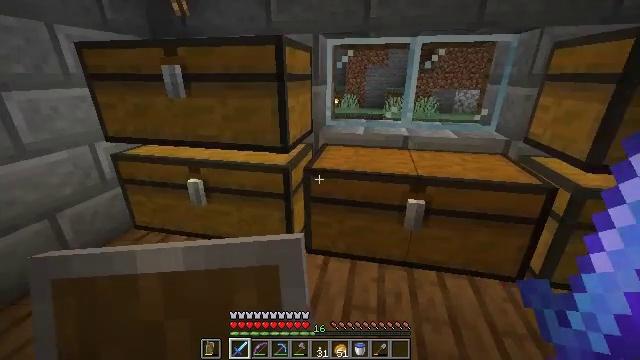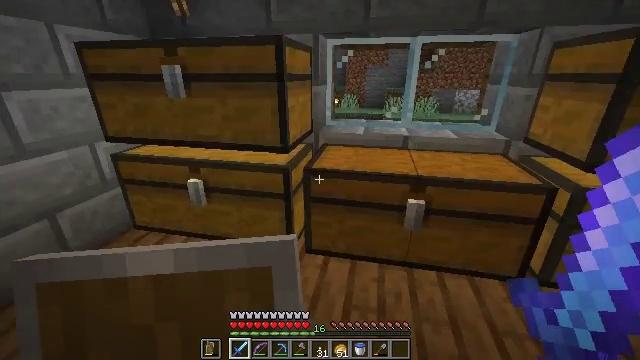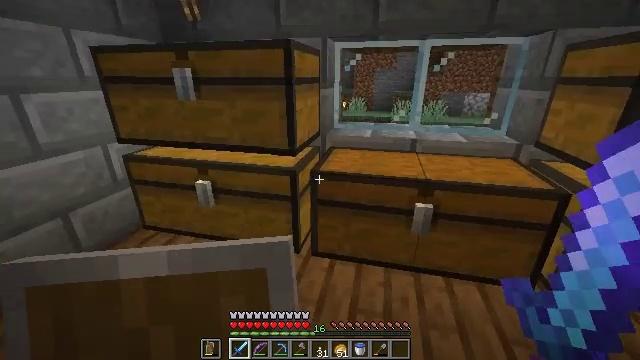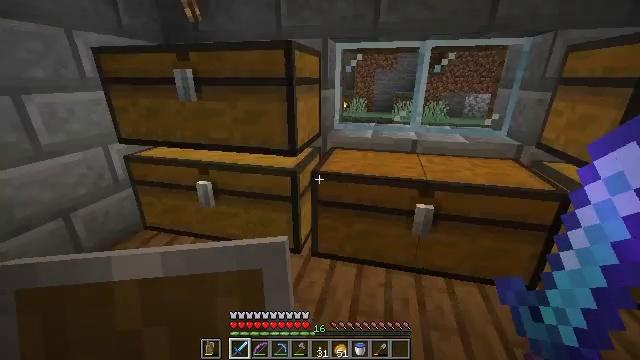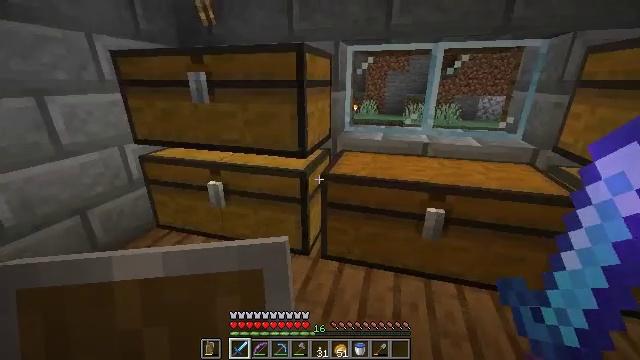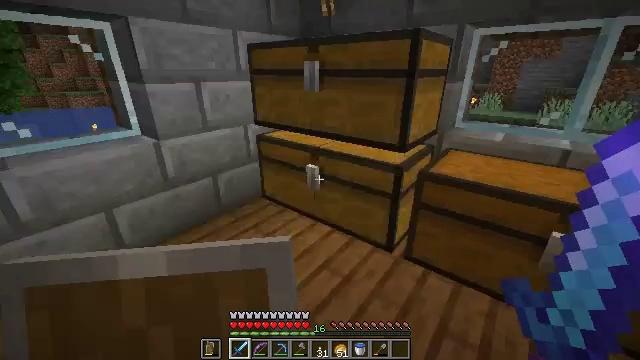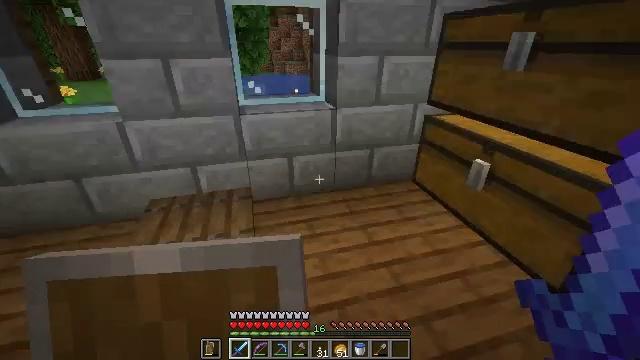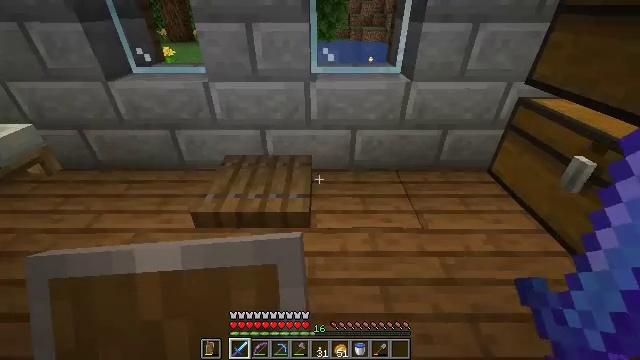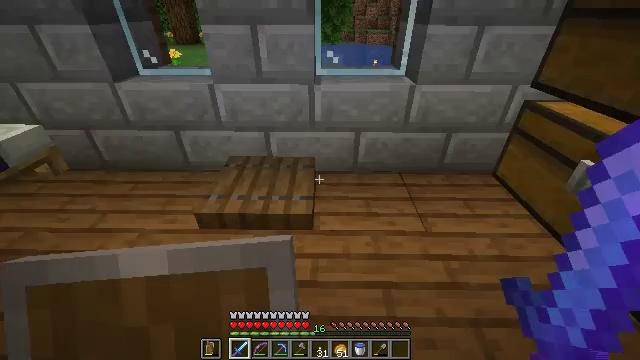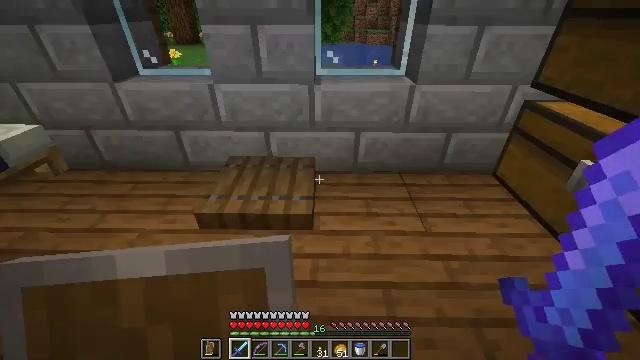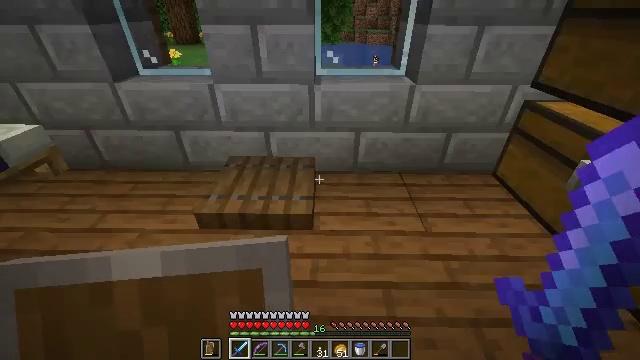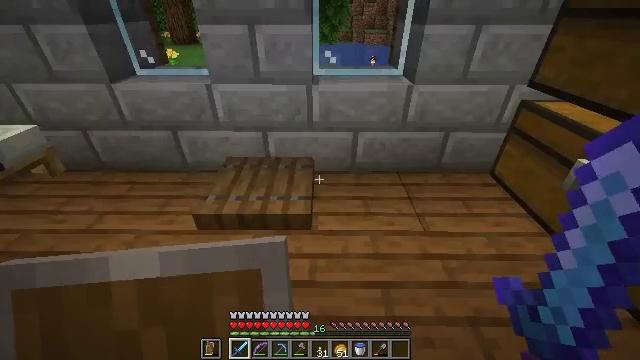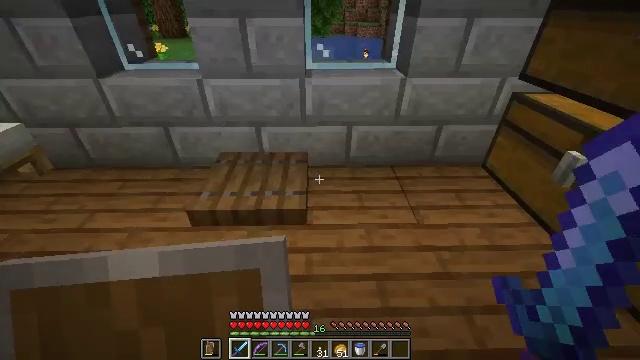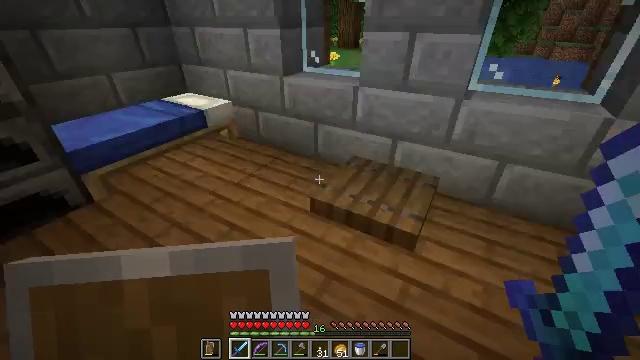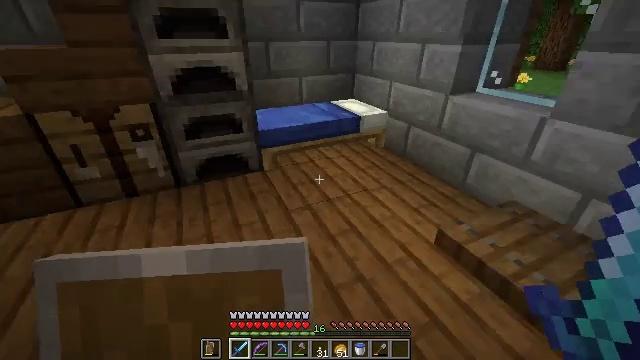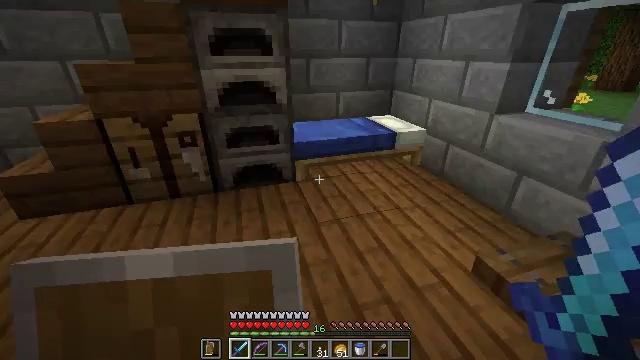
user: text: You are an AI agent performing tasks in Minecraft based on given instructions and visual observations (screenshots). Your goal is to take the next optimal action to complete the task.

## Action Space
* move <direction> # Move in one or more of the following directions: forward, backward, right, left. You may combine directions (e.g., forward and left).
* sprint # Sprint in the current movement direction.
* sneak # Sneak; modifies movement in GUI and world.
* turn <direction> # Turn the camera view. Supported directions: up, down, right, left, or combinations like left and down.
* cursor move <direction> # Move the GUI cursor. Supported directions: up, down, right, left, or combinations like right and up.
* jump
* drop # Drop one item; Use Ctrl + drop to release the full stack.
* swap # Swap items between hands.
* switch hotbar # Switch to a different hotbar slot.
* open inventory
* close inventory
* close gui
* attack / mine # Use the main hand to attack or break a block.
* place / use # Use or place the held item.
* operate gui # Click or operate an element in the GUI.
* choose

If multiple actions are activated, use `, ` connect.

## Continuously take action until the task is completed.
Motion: motion action
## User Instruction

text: Prepare the materials to craft a piston.
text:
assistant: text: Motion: no_op
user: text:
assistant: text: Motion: turn left
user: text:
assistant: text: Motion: no_op
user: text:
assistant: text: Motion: turn left
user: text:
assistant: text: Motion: turn left and down
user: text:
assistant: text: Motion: turn left and down
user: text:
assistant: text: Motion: turn left and down
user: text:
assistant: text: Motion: no_op
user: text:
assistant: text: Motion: no_op
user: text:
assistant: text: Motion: no_op
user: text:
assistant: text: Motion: no_op
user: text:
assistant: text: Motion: turn right and down
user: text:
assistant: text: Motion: turn left and up
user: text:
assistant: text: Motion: turn left and up
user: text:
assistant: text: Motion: turn left and up
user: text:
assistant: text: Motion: no_op
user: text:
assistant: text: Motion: no_op
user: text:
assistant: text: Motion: no_op
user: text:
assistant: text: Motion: turn left
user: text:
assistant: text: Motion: turn left
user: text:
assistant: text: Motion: no_op
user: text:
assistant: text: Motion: no_op
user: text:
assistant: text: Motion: no_op
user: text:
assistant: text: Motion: turn right
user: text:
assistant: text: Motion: turn left and up
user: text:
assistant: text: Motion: turn left and up
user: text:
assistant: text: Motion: turn left and up
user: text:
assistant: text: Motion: no_op
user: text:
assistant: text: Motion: no_op
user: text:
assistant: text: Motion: turn left